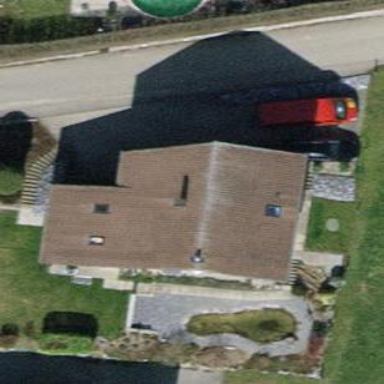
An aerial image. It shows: Detached building with gabled roof.